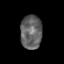
Tissue: skin
Cell type: Epithelial cells
Senescence score: 0.276
Nuclear area (px): 715
Mean DAPI intensity: 98.69